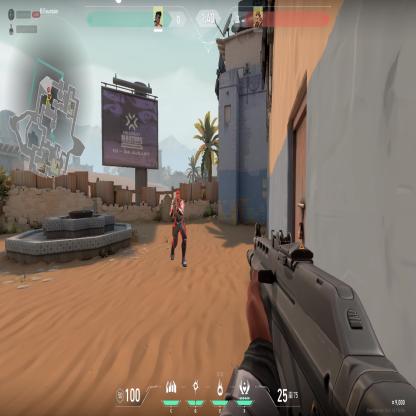
Label: enemy